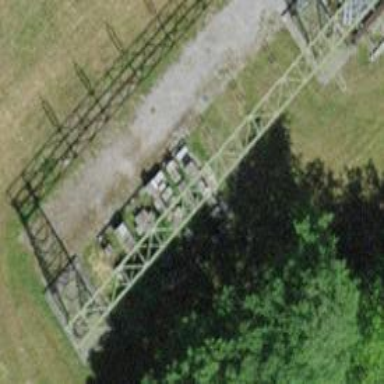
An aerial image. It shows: Insulator used in power equipment.